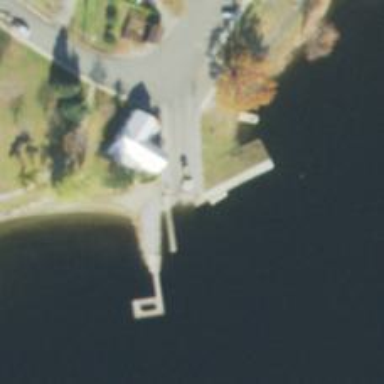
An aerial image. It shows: Slipway on leisure land.